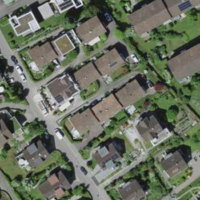
EUNIS habitat code: 55
Species observed at this site:
Asplenium ruta-muraria
Asplenium trichomanes
Plantago lanceolata